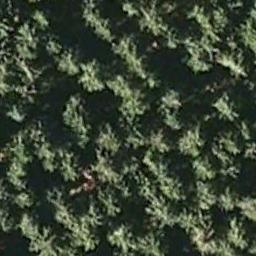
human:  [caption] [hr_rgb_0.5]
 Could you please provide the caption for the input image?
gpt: Many green trees are in a forest and the leaves cast a black shadow .

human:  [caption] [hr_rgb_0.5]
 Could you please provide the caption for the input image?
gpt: The forest is full of green trees .

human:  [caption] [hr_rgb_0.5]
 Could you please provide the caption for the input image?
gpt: This is a dense forest .

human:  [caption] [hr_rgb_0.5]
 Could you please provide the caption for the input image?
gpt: The forest has a lot of randomly arranged green trees .

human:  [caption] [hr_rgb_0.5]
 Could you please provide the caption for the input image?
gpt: A dense forest with many green trees .